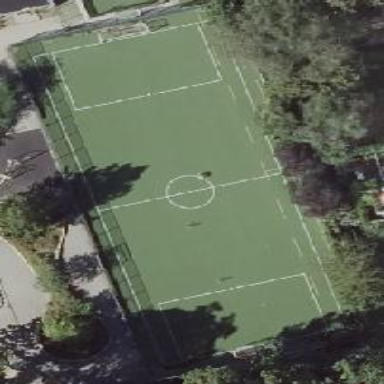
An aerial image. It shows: Soccer pitch for leisure land activities.